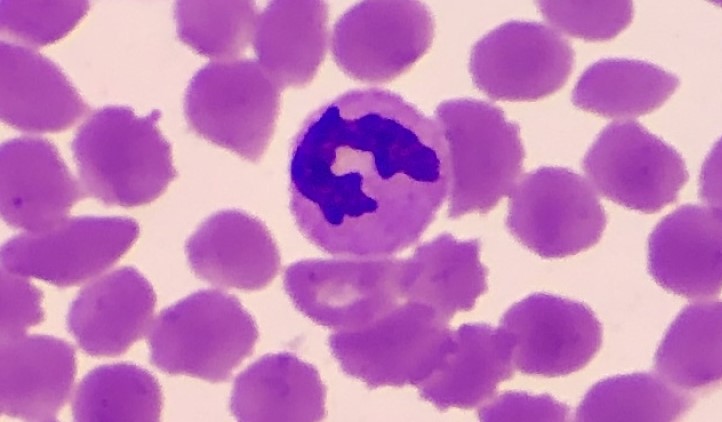
White blood cell type: Neutrophil